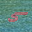
Label: 5